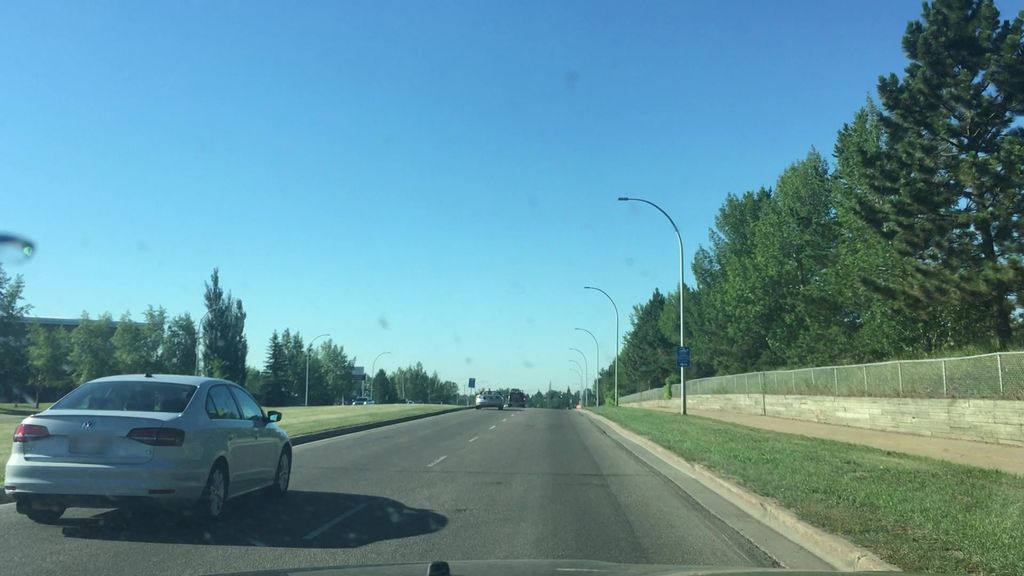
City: edmonton